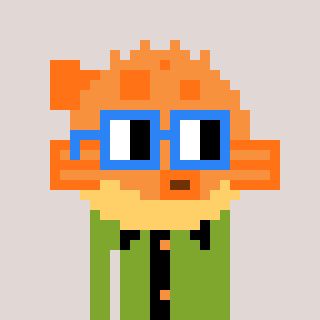
a pixel art character with square blue glasses, a pufferfish-shaped head and a slimegreen-colored body on a warm background